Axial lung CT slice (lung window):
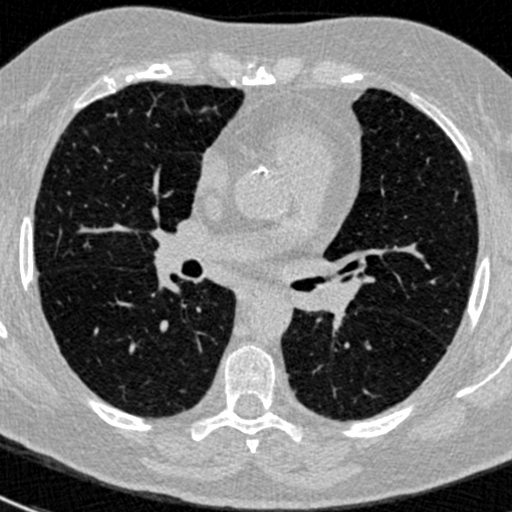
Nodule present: no